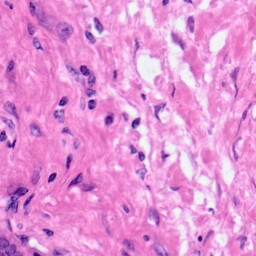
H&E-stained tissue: Pancreatic